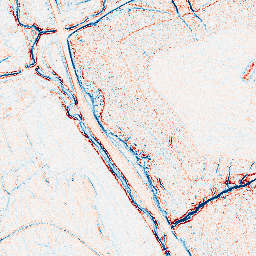
Category: edge_preserving
Decomposition family: anisotropic_diffusion
Decomposition parameters: iterations: 10
kappa: 30
gamma: 0.05
Upsampling method: cubic_catmull_rom
Upsampling parameters: scale: 8
Upsampling scale: 8